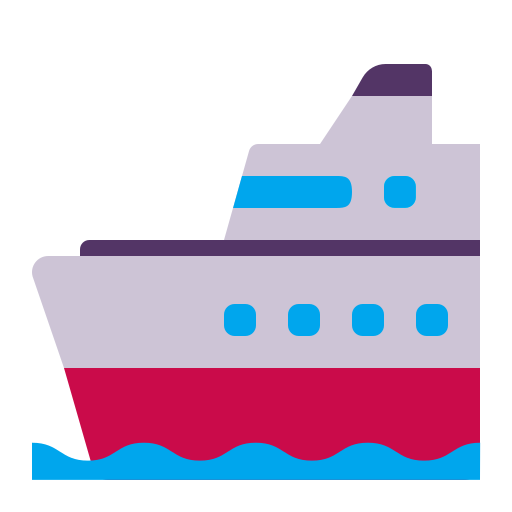
ship flat